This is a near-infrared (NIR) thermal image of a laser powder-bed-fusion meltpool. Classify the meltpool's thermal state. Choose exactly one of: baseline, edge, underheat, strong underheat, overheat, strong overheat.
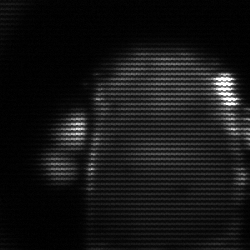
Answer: baseline